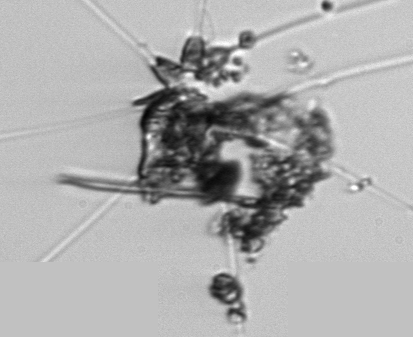
Label: Asterionellopsis_glacialis